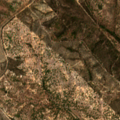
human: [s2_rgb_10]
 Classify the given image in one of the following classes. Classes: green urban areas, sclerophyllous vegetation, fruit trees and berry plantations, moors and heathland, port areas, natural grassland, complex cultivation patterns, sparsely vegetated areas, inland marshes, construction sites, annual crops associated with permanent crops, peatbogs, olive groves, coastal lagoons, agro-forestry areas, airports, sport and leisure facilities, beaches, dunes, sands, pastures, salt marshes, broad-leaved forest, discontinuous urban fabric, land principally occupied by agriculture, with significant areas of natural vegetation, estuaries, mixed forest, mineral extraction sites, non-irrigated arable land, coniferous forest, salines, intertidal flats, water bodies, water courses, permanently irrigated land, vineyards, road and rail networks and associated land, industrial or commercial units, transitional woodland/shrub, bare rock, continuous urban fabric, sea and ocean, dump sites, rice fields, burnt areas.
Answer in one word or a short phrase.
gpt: agro-forestry areas, broad-leaved forest